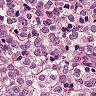
Metastatic tissue present: yes